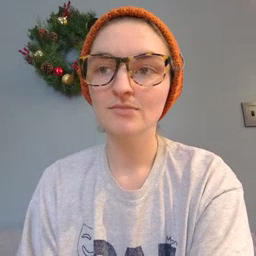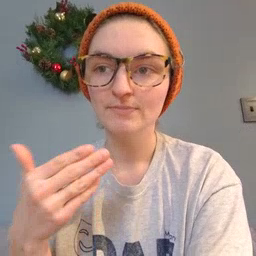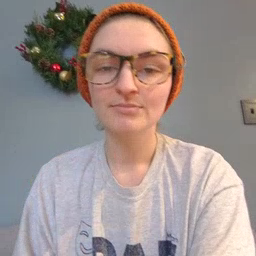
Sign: flag